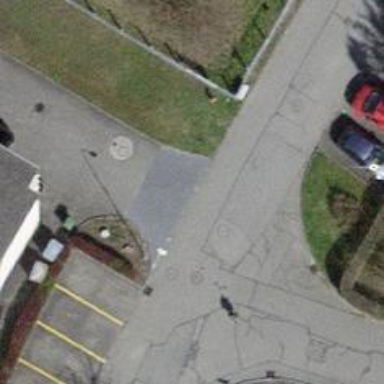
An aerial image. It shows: Paved driveway serving as service road.